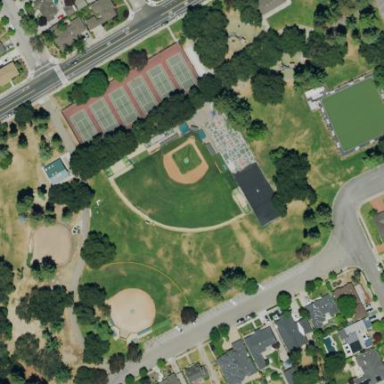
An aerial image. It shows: Baseball pitch for leisure and sports activities.